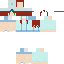
A female human skin with pale skin, wearing brown long hair dressed in a blue tshirt and red pants, featuring a closed mouth.